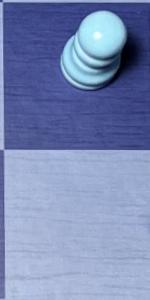
Label: Empty